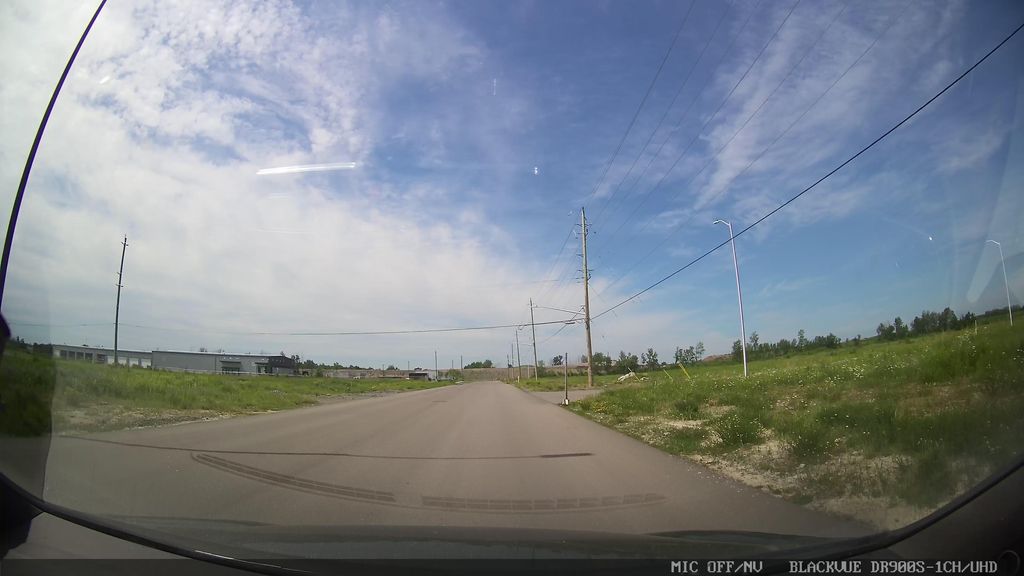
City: ottawa-gatineau